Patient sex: F
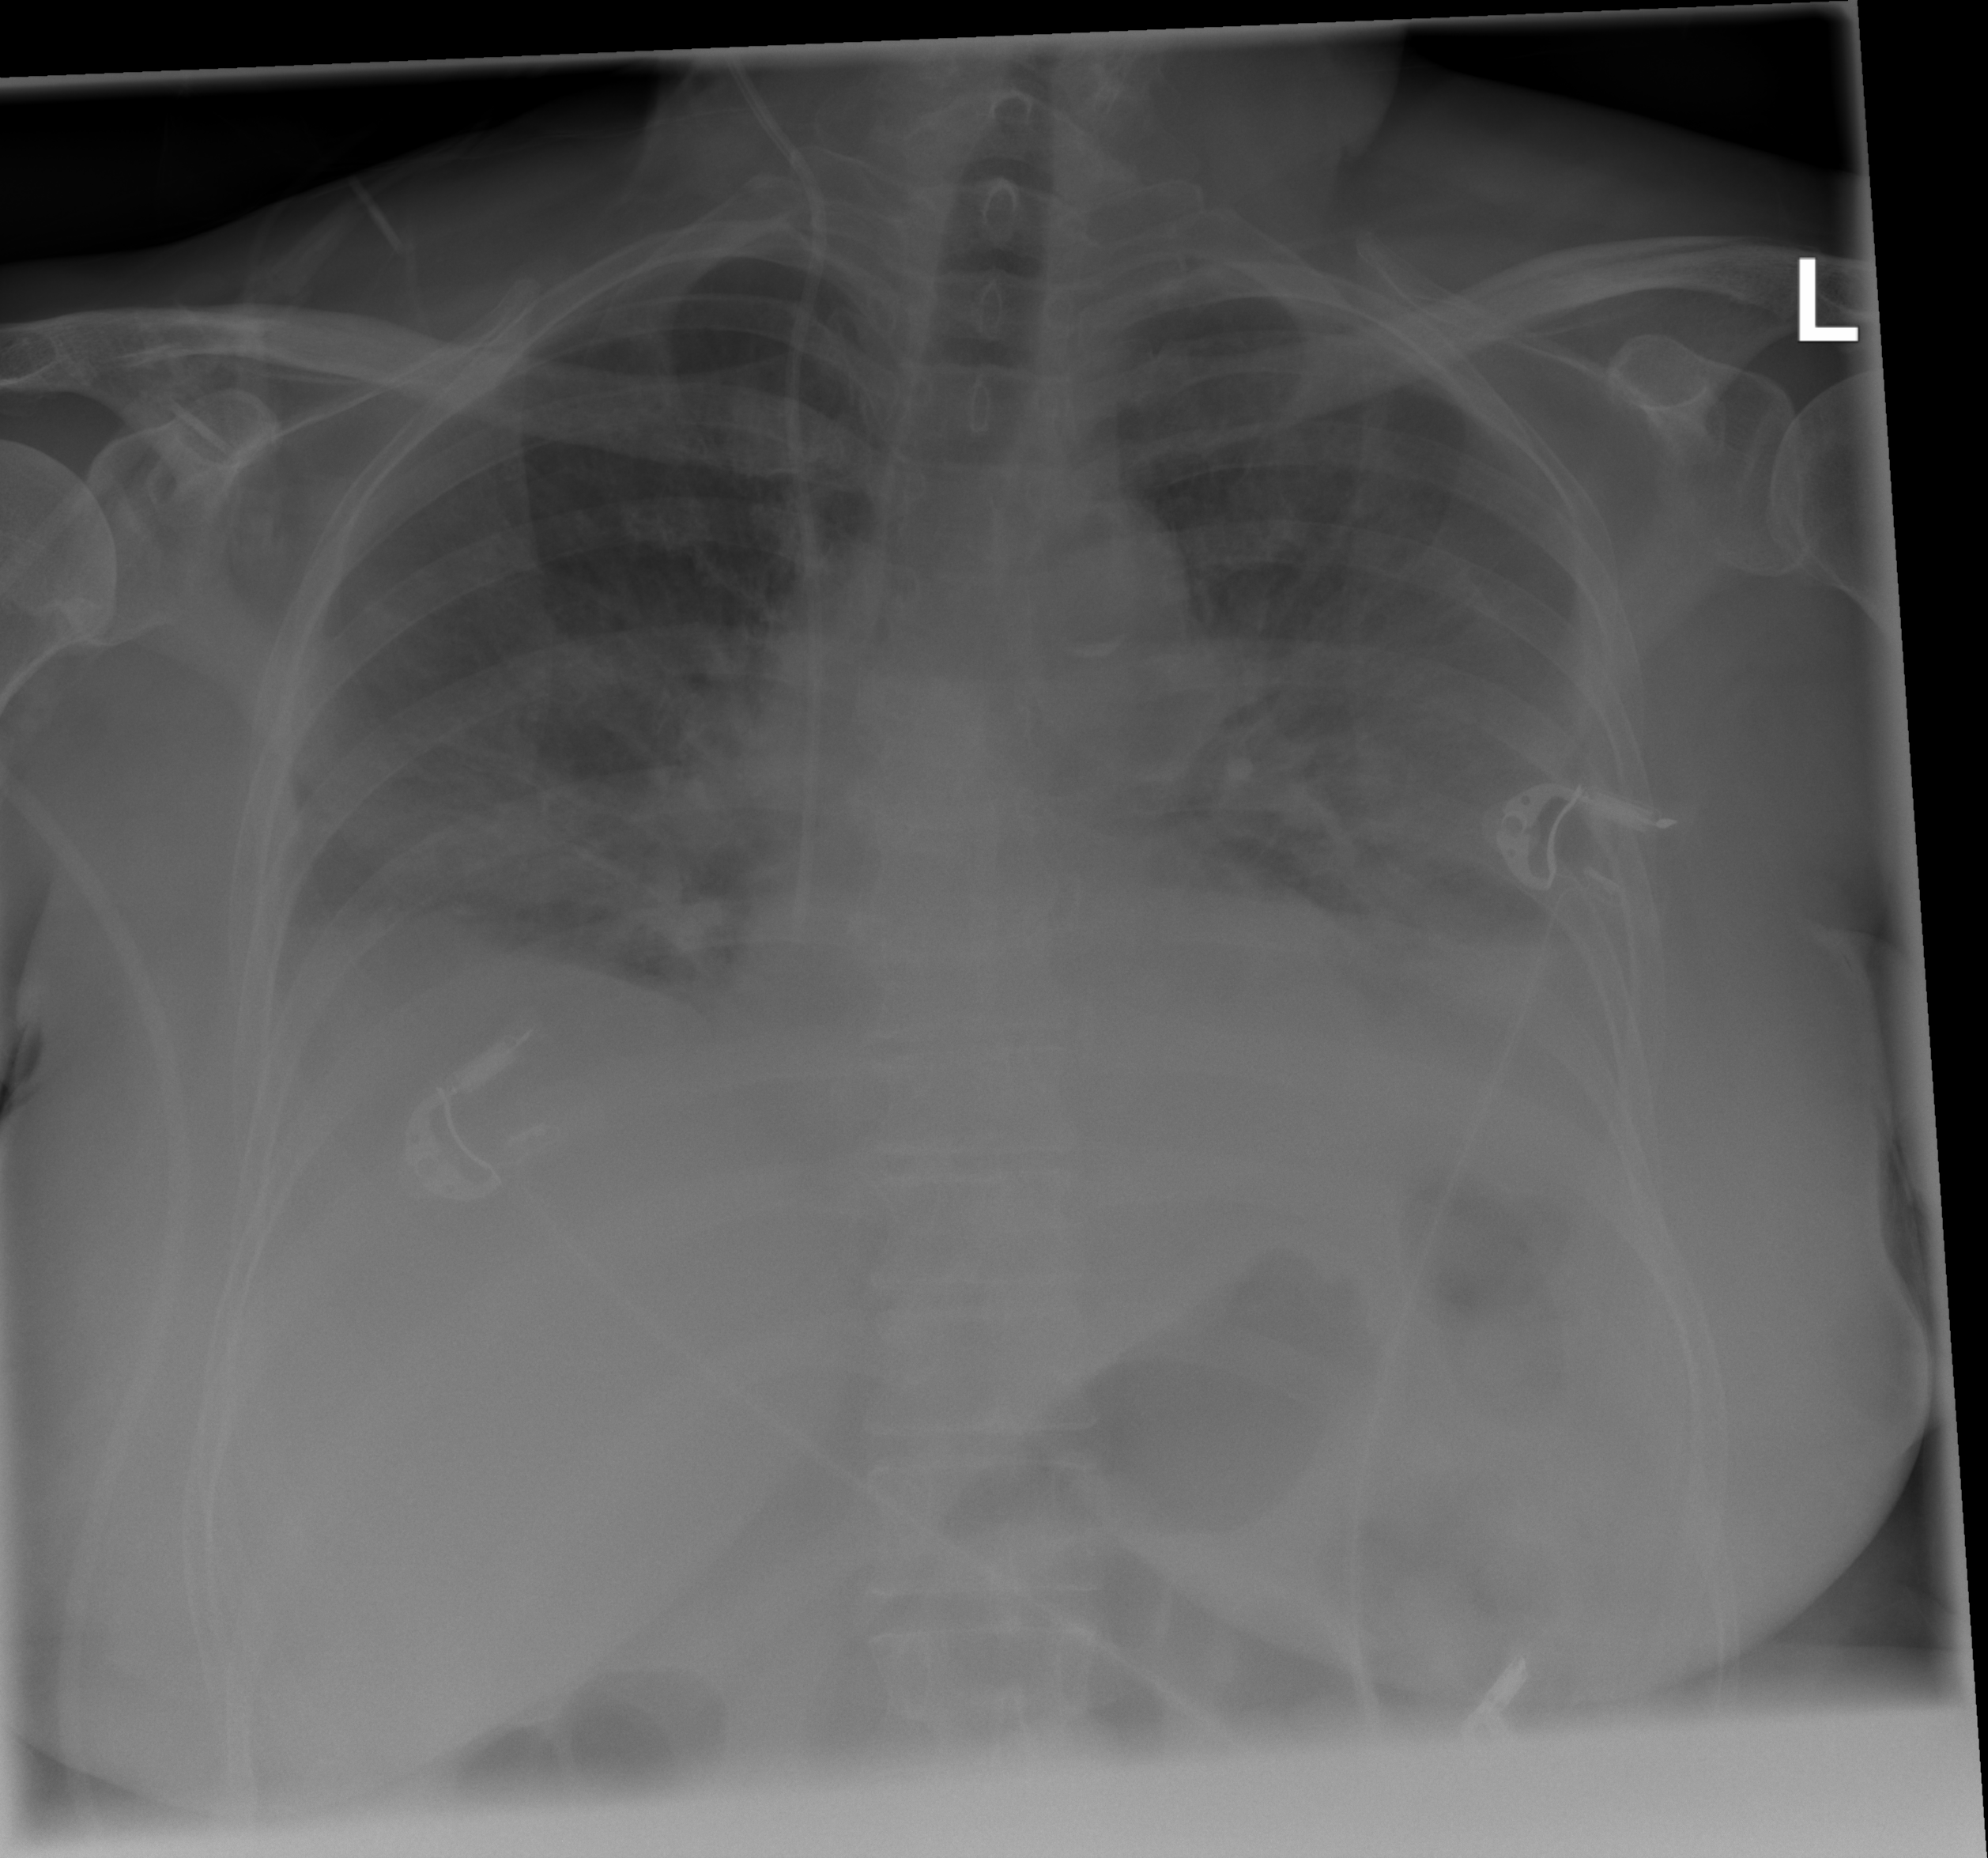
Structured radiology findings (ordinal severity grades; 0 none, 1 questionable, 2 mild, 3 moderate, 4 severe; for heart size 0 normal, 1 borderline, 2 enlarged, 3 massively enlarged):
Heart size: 0
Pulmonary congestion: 0
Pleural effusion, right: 2
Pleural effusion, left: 2
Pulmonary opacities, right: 0
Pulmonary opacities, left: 0
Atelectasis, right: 2
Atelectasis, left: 2